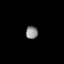
Tissue: lung
Cell type: Epithelial cells
Senescence score: 0.2277
Nuclear area (px): 151
Mean DAPI intensity: 138.709